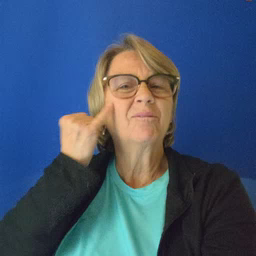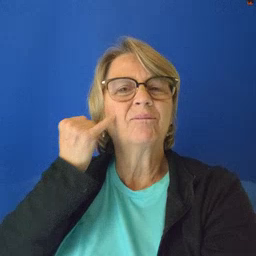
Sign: if